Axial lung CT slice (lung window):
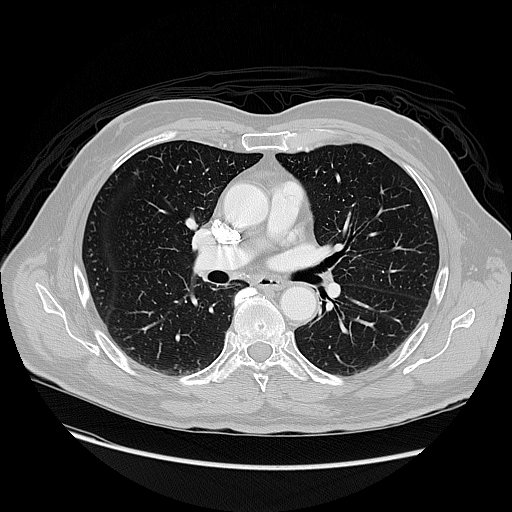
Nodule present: no